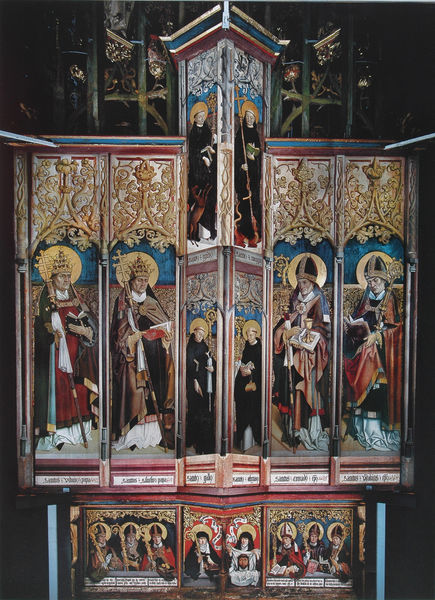
Titel: Hochaltar, Schrein-Rückseite
Künstler: Bernhard Strigel
Standort: Blaubeuren
Institution: ehemalige Abteikirche St. Johannes d.T.
Schlagwörter: blau, dunkel, flügel, gemälde, mann, umhang, weiß, gelb, grün, menschen, bunt, fenster, hell, holz, hut, männer, profil, schwarz, säulen, rot, malerei, muster, ornament, mütze, architektur, rahmen, felder, kirche, gold, kelch, mantel, gewänder, gotik, krone, relief, farbig, schrift, bücher, ecke, stab, farben, klein, rand, figuren, bischof, detail, dekor, ornamente, verzierung, geschlossen, foto, fotografie, photographie, bögen, buch, kreuz, text, beschriftung, mosaik, gebet, altar, intarsie, intarsien, schnitzerei, heiligenschein, orgel, nimbus, gotisch, jesus, christlich, priester, bischöfe, mitra, mönche, heilige, golden, heilig, fassung, schrein, schnitzwerk, altarbild, franziskaner, maßwerk, fialen, gesprenge, mensa, retabel, stifter, stipes, halo, heiligenscheine, flügelaltar, heiligenschien, apostel, bischofsstab, baldachine, propheten, mitren, textfelder, attribute, altarretabel, flügelretabel, kirchenväter, klappaltar, altarschrein, polyptychon, retable, päpste, glorien, r, alltagsseite, klappalter